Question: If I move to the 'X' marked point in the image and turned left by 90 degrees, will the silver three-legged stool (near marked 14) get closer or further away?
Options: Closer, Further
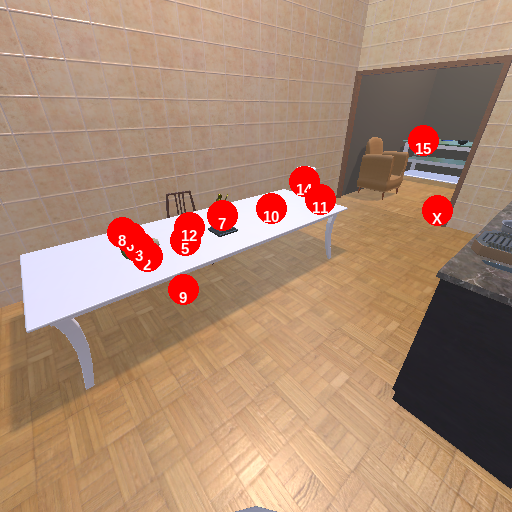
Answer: Closer